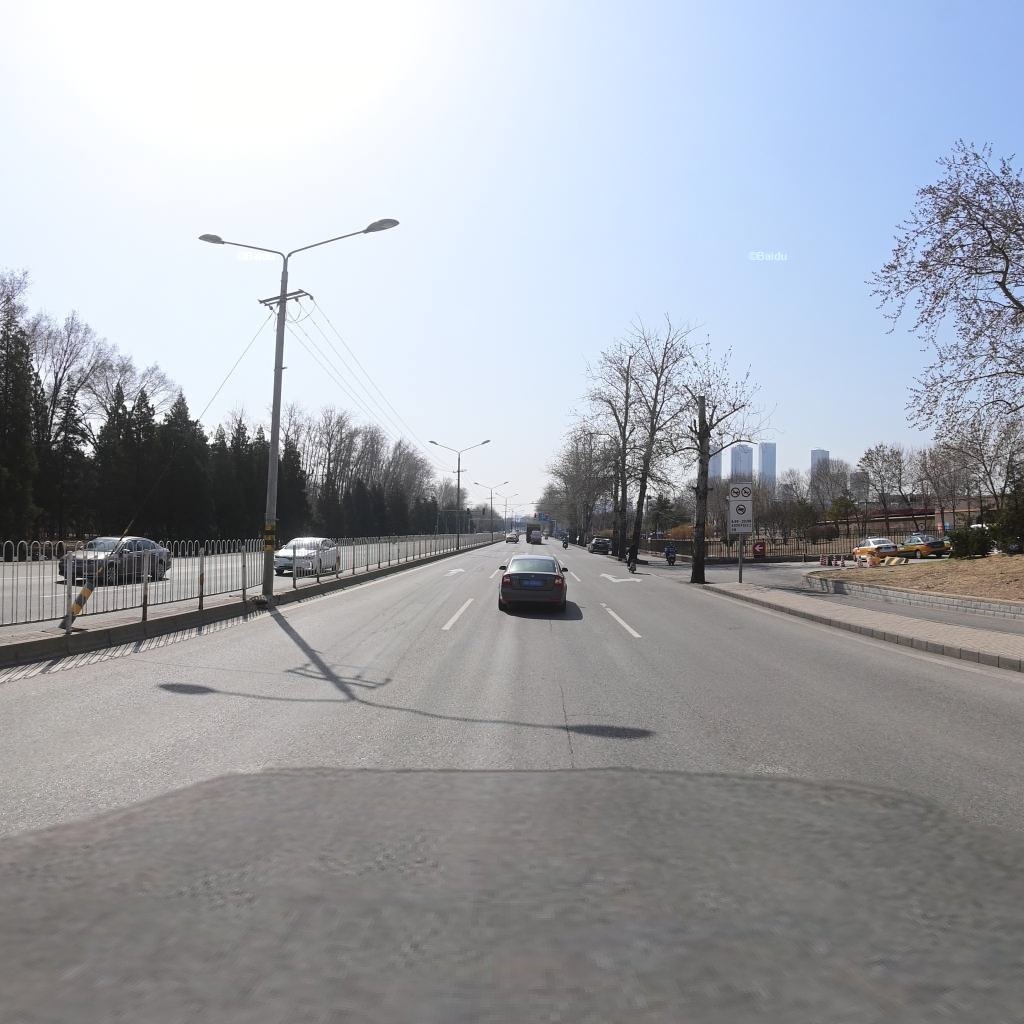
Region: Chaoyang
Road damage annotations: longitudinal crack, longitudinal crack, transverse crack